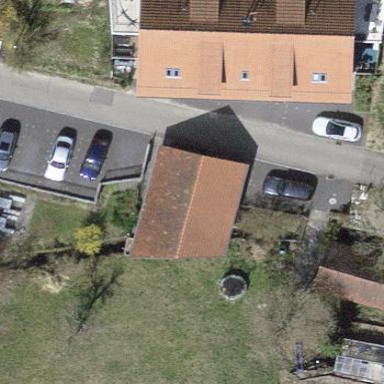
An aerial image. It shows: Garage.